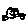
Label: car